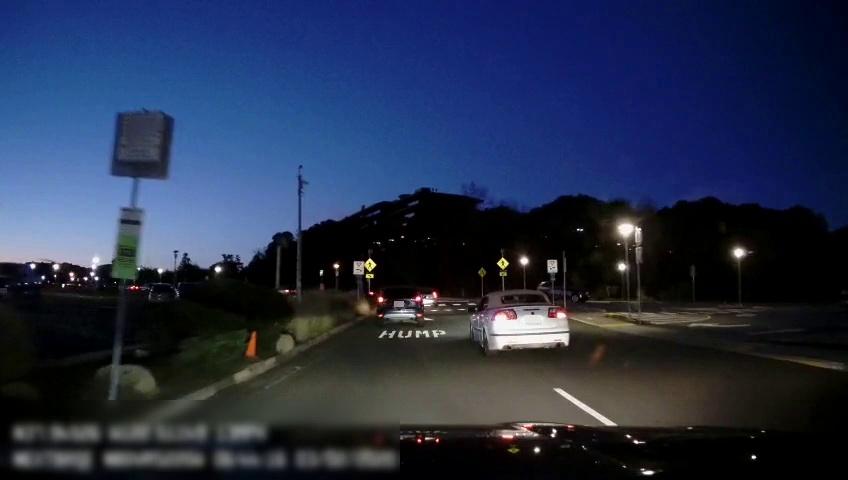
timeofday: Night
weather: Other
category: Drivable Space
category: Drivable Space
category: Vehicles | SUV
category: Vehicles | Car
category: Vehicles | SUV
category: Vehicles | Car
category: Vehicles | Car
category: Vehicles | SUV
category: Vehicles | Car
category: Lanes | Current Lane
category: Traffic | Signs
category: Traffic | Signs
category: Traffic | Signs
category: Traffic | Signs
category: Traffic | Signs
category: Traffic | Signs